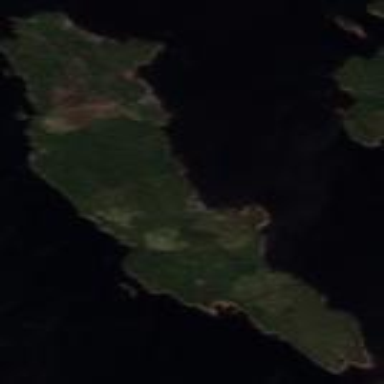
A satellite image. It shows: Image showing island.